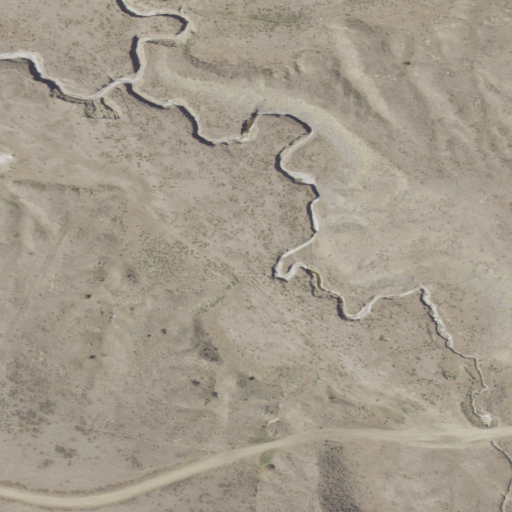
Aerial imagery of valley in Montana named Melnick Coulee containing shrub and grassland